Question: How i can execute an equation from GUI?
Example:

How i can do this with various type of equation?
Thanks the answers.
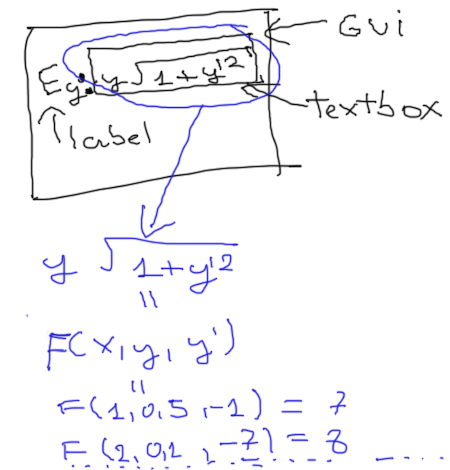
Answer: I'm not entirely sure what you mean, but I you want to grab the equation that a user types in to a text box and turn it in to a function?
Why does your 'F' change from 3 arguments to 4? i.e. 'F(x,y,y') --> F(1,0,5,-1)' in the next line? (The examples of F you gave don't seem to match up with your equation..)
In any case, check out 'eval()', perhaps that is what you want.
It takes in a matlab command as a string, e.g. '2 + 3', and evalutes it.
So
'''
eval('2+3') % gives 5
eval('f=@(x,y,ydash) y*sqrt(1+ydash^2)') % gives a function f
f(1,5,-2) % gives 11.1803
'''
But in any case, how do you expect the user to type in the square root symbol and the squared symbol? The 'eval()' approach relies on them typing in syntax that matlab will understand.
If you clarify your question a bit more this will be easier.